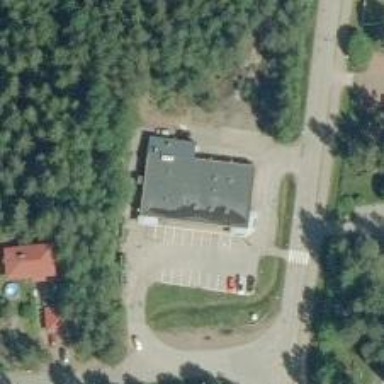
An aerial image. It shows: Convenience shop.